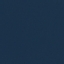
Land use / land cover class: SeaLake